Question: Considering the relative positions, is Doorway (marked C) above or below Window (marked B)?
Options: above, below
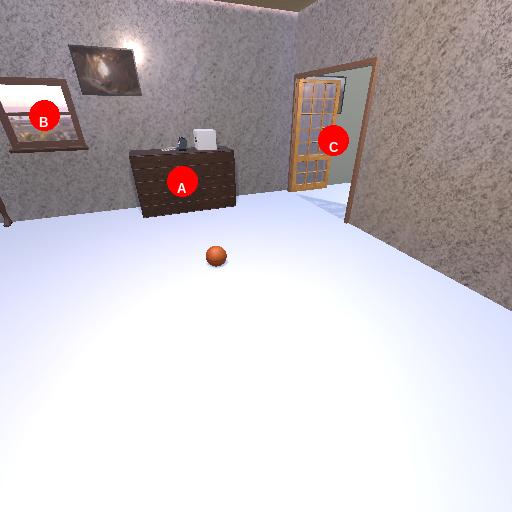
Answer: above